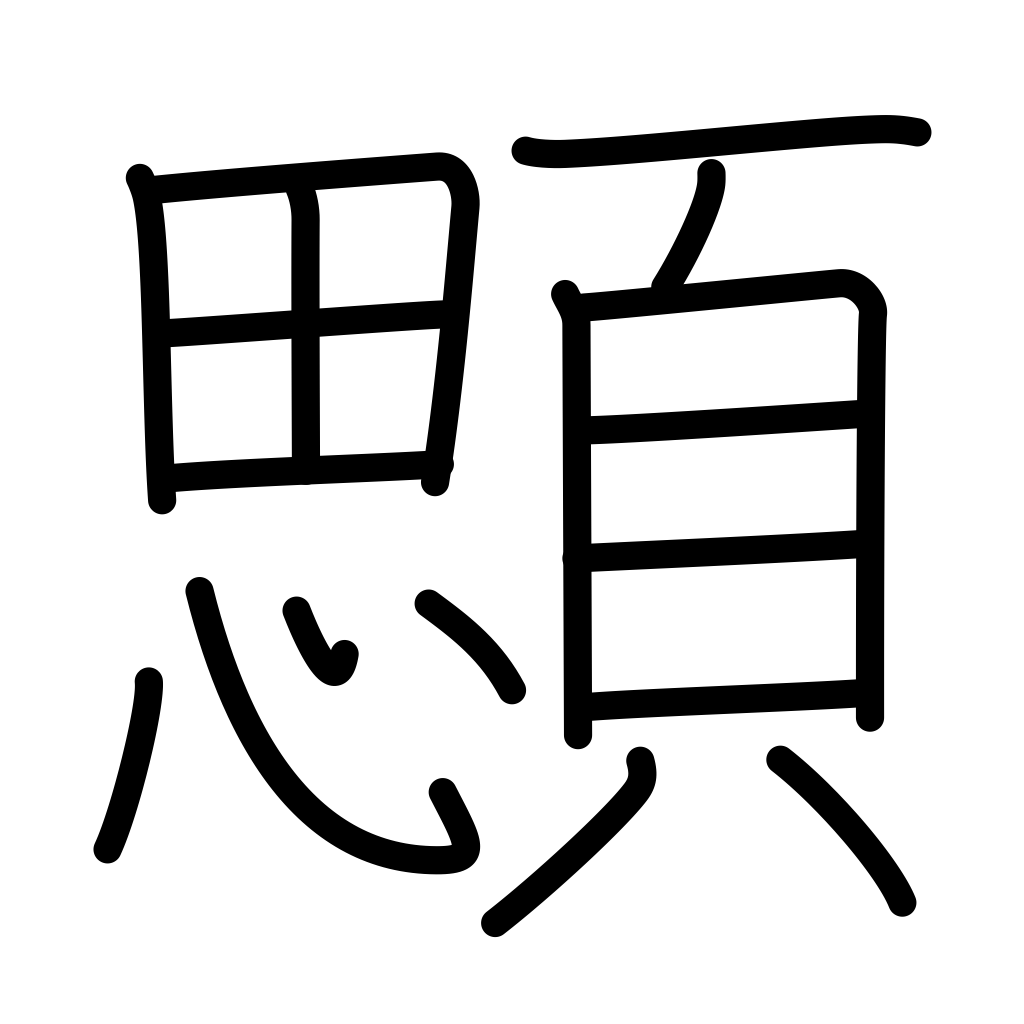
Meaning: lower part of face, jaw, gills of a fish